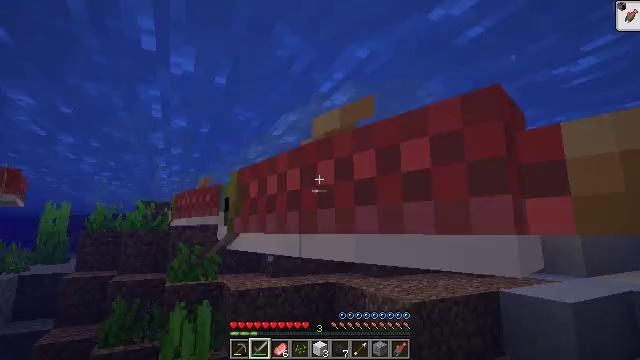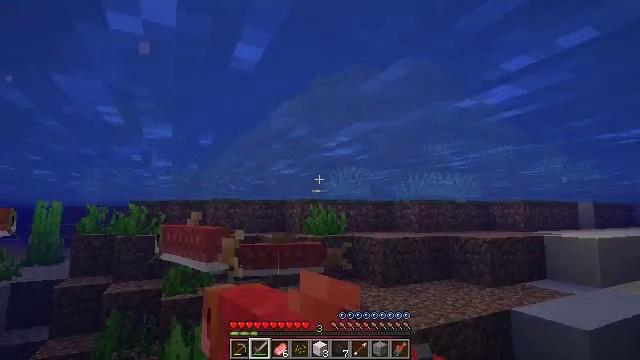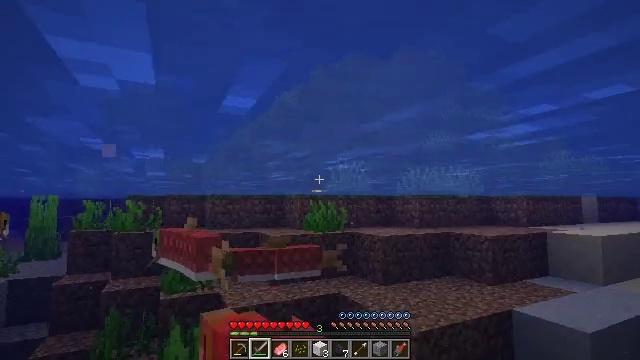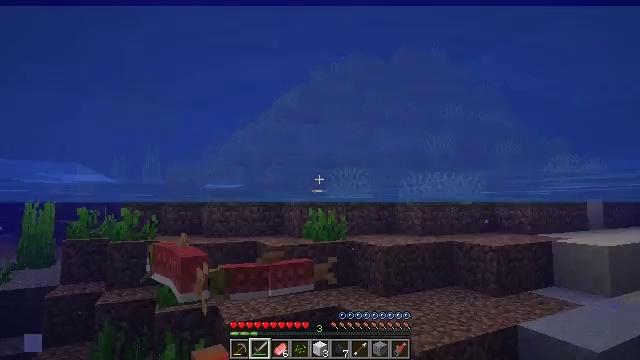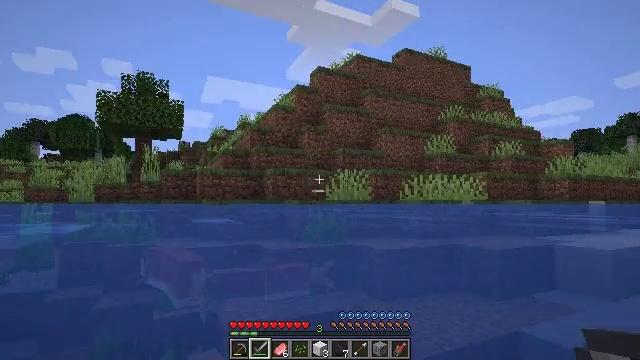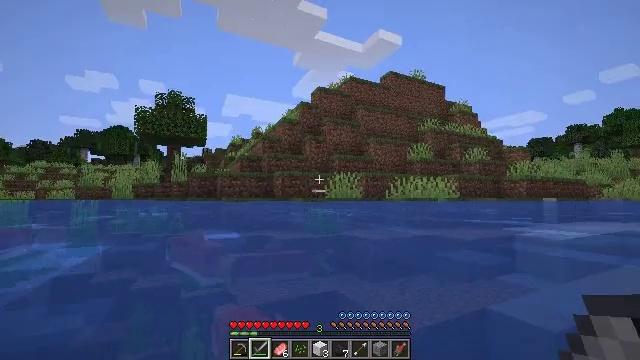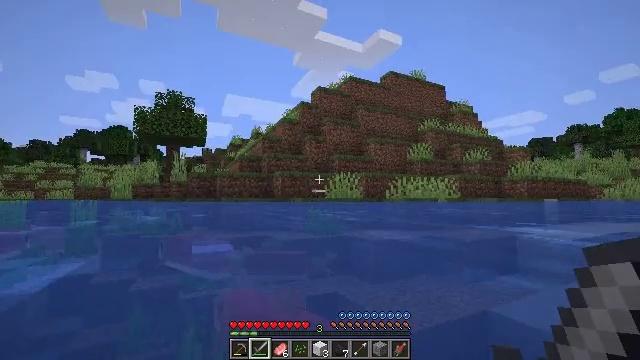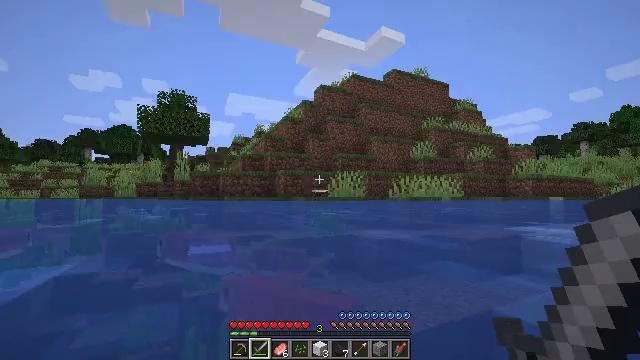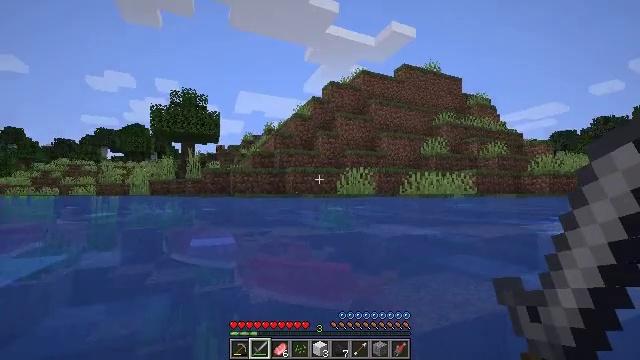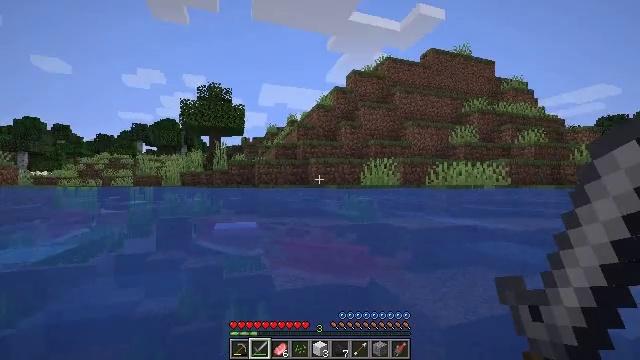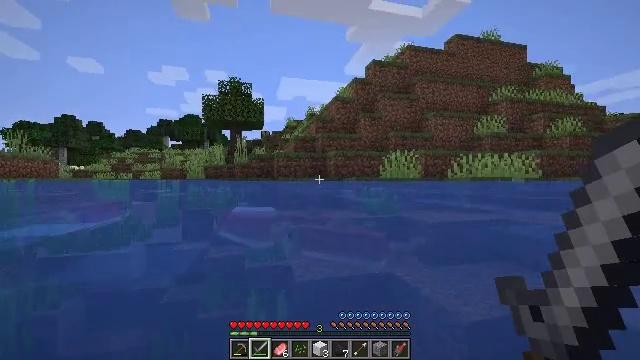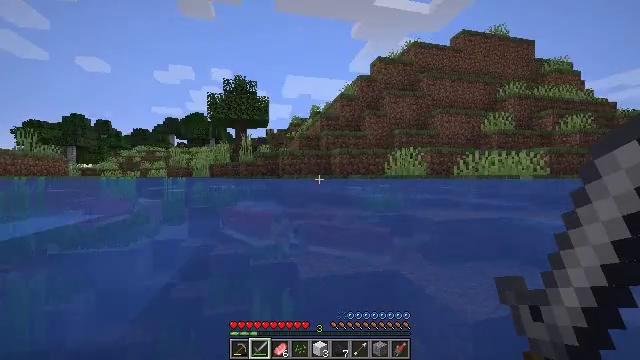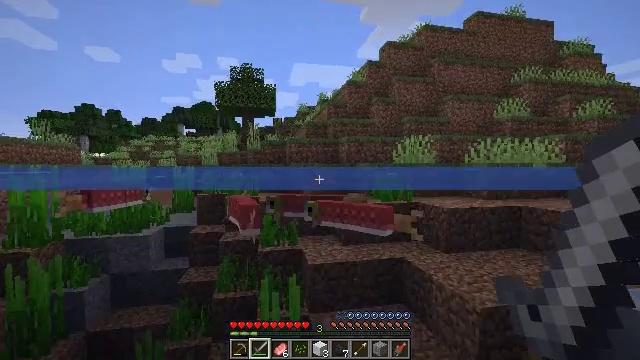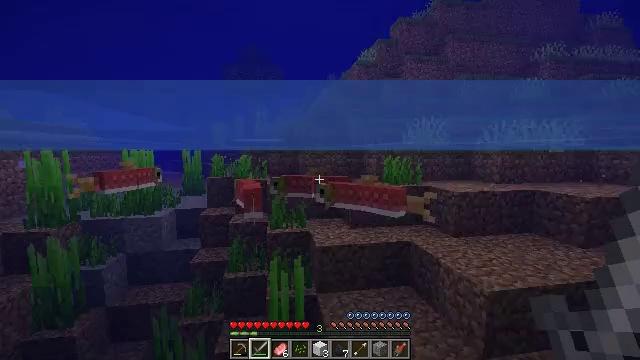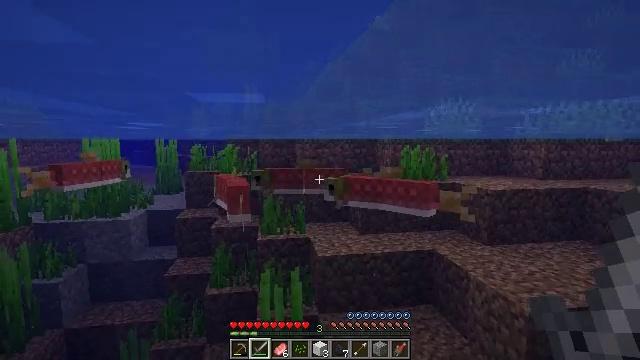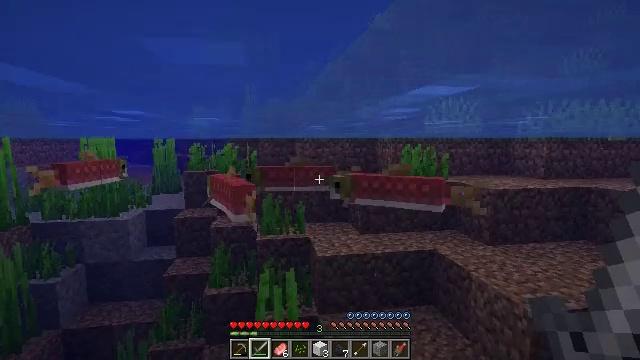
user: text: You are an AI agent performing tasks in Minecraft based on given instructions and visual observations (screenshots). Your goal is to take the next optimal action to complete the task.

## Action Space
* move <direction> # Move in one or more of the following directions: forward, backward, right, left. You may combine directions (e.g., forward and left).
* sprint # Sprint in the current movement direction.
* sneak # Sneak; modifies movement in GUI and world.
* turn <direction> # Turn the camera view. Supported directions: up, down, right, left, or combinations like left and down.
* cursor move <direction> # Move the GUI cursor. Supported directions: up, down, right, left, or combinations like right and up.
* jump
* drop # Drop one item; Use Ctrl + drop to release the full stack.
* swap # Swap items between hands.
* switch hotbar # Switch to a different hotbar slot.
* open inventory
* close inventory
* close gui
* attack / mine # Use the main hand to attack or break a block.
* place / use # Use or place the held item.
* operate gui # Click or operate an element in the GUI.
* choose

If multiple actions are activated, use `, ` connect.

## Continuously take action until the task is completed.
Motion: motion action
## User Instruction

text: Kill aquatic mobs.
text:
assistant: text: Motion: turn down
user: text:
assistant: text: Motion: turn down
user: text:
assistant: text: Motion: no_op
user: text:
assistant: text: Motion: no_op
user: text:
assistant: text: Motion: no_op
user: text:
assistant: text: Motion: no_op
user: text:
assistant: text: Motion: no_op
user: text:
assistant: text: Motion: turn left
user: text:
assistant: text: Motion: turn left and down
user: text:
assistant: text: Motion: turn left and down
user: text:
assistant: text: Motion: turn left
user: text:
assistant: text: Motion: move forward, turn left and down
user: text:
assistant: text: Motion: move forward, turn left and down
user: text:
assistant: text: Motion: move forward
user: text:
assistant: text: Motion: move forward
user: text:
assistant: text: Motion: move forward
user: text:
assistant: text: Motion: move forward
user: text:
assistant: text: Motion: move forward
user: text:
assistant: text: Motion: move forward
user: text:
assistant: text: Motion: move forward
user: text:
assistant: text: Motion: move forward, turn right
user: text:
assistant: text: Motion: move forward, turn right and up
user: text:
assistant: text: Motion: move forward
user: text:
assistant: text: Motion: move forward
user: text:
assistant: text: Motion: move forward, turn right
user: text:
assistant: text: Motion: move forward, turn right
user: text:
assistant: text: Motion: move forward, attack / mine
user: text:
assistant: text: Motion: move forward, attack / mine
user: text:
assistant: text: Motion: move forward, attack / mine
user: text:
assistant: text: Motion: move forward, attack / mine